Question: I have this form, the line comboBox is suposed to be regenerated when changing the range one.
This is done with a4j from richfaces.

It was working fine until I made it into a facelet component, here is my code :
Bean
'''
@Getter
@Setter
@ManagedBean(name = "creerProduit")
@SessionScoped
public class CreerProduitBean implements Serializable {
/** serial uid genere par eclipse */
private static final long serialVersionUID = 7901115336087748268L;
/** contenu des comboBox */
private List<Gamme> listeGammesAffichables;// ce que contient la combox
private List<Famille> listeFamillesAffichables;// ce que contient la combobox
private List<Fournisseur> listeFournisseurAffichables;// ce que contient la combobox
/** liste de toute les familles pour nos calculs */
private List<Famille> listeFamilles;// la liste de toutes les famille (pour calculs)
/** resultat du form*/
private String nomFournisseur;
private String nomFamille;
private String nomGamme;
private String designation;
private String txRecu;
private String txVerseCGP;
private String txVerseDR;
private String txIncompressible;
private String indications;
/**
* Constructeur
* Creates a new {@link CreerProduitBean} instance.
* @throws Exception
*/
public CreerProduitBean() throws Exception {
ProduitDelegateImpl d = new ProduitDelegateImpl();
// recuperation de toute les gamme et famille afin de
// populer les comboBox
listeGammesAffichables = d.readAll(Gamme.class);
listeFournisseurAffichables = d.readAll(Fournisseur.class);
listeFamilles = d.readAll(Famille.class);
//permet de faire sauter le validator JSF
// listeFamillesAffichables = d.readAll(Famille.class);
}
/**
* fabrique le produit a partir des donnee affiche puis le sauvgarde
* @return
* @throws Exception
*/
public String submit() throws Exception {
ProduitDelegateImpl d = new ProduitDelegateImpl();
Produit p = new Produit();
p.setDesignation(designation);
p.setRecu(Double.parseDouble(txRecu));
p.setIncompressible(Double.parseDouble(txIncompressible));
p.setVerseeAuCgp(Double.parseDouble(txVerseCGP));
p.setVerseeAuDr(Double.parseDouble(txVerseDR));
Famille f = new Famille();
Gamme g = new Gamme();
for (int i=0; i<listeGammesAffichables.size(); i++){
if (listeGammesAffichables.get(i).getLibelle().equals(nomGamme)){
g = listeGammesAffichables.get(i);
}
}
for (int i=0; i<listeFamillesAffichables.size(); i++){
if (listeFamillesAffichables.get(i).getLibelle().equals(nomFamille)){
f = listeFamillesAffichables.get(i);
}
}
f.setGamme(g);
p.setFamille(f);
d.create(p);
return "../vues/rechercherProduit.xhtml";
}
/**
* Retourne la liste des famille disponible dans la gamme selectionee
* @param event
*/
public void filterFamily(javax.faces.event.ValueChangeEvent event){
listeFamillesAffichables = new ArrayList<Famille>();
for (int i=0; i<listeFamilles.size(); i++){
if (listeFamilles.get(i).getGamme().getLibelle().equals((String)event.getNewValue())){
listeFamillesAffichables.add(listeFamilles.get(i));
}
}
}
}
'''
facelet component :
'''
<!DOCTYPE html PUBLIC "-//W3C//DTD XHTML 1.0 Transitional//EN"
"http://www.w3.org/TR/xhtml1/DTD/xhtml1-transitional.dtd">
<!--
prend en parametre :
nomGamme
listeGammesAffichables
nomFamille
listeFamillesAffichables
nomFournisseur
listeFournisseurAffichables
designation
txRecu
txVerseCGP
txVerseDR
txIncompressible
indications
>>>methode<<<<
filterFamily
-->
<ui:composition xmlns="http://www.w3.org/1999/xhtml"
xmlns:ui="http://java.sun.com/jsf/facelets"
xmlns:h="http://java.sun.com/jsf/html"
xmlns:f="http://java.sun.com/jsf/core"
xmlns:mytaglib="http://mytaglib.com/facelets"
xmlns:rich="http://richfaces.org/rich"
xmlns:a4j="http://richfaces.org/a4j">
<h:panelGrid columns="4" width="800">
<h:column>
<h:outputText value="#{msg['Gamme']}" />:
</h:column>
<h:column>
<h:selectOneMenu value="#{nomGamme}"
valueChangeListener="#{filterFamily}">
<f:selectItem itemLabel="-" itemValue="-" />
<f:selectItems value="#{listeGammesAffichables}" var="g"
itemValue="#{g.libelle}" itemLabel="#{g.libelle}" />
<a4j:ajax event="valueChange" render="second" execute="@this" />
</h:selectOneMenu>
</h:column>
<h:column>
<h:outputText value="#{msg['Famille']}" />:
</h:column>
<h:column>
<a4j:outputPanel id="second">
<h:selectOneMenu value="#{nomFamille}">
<f:selectItem itemLabel="-" itemValue="-" />
<f:selectItems value="#{listeFamillesAffichables}" var="f"
itemValue="#{f.libelle}" itemLabel="#{f.libelle}" />
</h:selectOneMenu>
</a4j:outputPanel>
</h:column>
<h:column>
<h:outputText value="#{msg['Fournisseur']}" />: *
</h:column>
<h:column>
<h:selectOneMenu value="#{nomFournisseur}">
<f:selectItem itemLabel="-" itemValue="-" />
<f:selectItems value="#{listeFournisseurAffichables}" var="g"
itemValue="#{g.libelle}" itemLabel="#{g.libelle}" />
</h:selectOneMenu>
</h:column>
<h:column>
</h:column>
</h:panelGrid>
<br />
<br />
<h:outputText value="#{msg['DesignationProduit']}" />
: *
<br />
<br />
<h:inputText value="#{designation}" id="designation"
style="#{component.valid ? '' : 'border-color:red;border-width:2px'}">
<f:validateRegex pattern="^([a-zA-Z'aaeeeouucAAEEOUUC0-9\s-]{1,30})$"></f:validateRegex>
<rich:validator />
</h:inputText>
<h:message for="designation" />
<br />
<br />
<h:outputText value="#{msg['TauxDeComission']}" />
: *
<br />
<br />
<h:panelGrid columns="4" headerClass="heading"
rowClasses="row1,row2">
<h:column>
<h:outputText value="#{msg['TxRecu']}" />
</h:column>
<h:column>
<h:inputText value="#{txRecu}"
style="#{component.valid ? '' : 'border-color:red;border-width:2px'}"
id="TxRecu">
<f:validateRegex pattern="^[0-9]*.?[0-9]+$"></f:validateRegex>
<rich:validator />
</h:inputText>
</h:column>
<h:column>
<h:outputText value="#{msg['TxVerseCGP']}" />
</h:column>
<h:column>
<h:inputText value="#{txVerseCGP}"
style="#{component.valid ? '' : 'border-color:red;border-width:2px'}"
id="TxVerseCGP">
<f:validateRegex pattern="^[0-9]*.?[0-9]+$"></f:validateRegex>
<rich:validator />
</h:inputText>
</h:column>
<h:column>
<h:outputText value="#{msg['TxVerseDR']}" />
</h:column>
<h:column>
<h:inputText value="#{txVerseDR}"
style="#{component.valid ? '' : 'border-color:red;border-width:2px'}"
id="TxVerseDR">
<f:validateRegex pattern="^[0-9]*.?[0-9]+$"></f:validateRegex>
<rich:validator />
</h:inputText>
</h:column>
<h:column>
<h:outputText value="#{msg['TxIncompressible']}" />
</h:column>
<h:column>
<h:inputText value="#{txIncompressible}"
style="#{component.valid ? '' : 'border-color:red;border-width:2px'}"
id="TxIncompressible">
<f:validateRegex pattern="^[0-9]*.?[0-9]+$"></f:validateRegex>
<rich:validator />
</h:inputText>
</h:column>
</h:panelGrid>
<br />
<br />
<h:outputText value="#{msg['Indications']}" />
: *
<br />
<br />
<h:inputTextarea value="#{indications}" cols="113"
rows="10"
style="#{component.valid ? '' : 'border-color:red;border-width:2px'}"
id="indications">
<f:validateRegex pattern="^([a-zA-Z'aaeeeouucAAEEOUUC0-9\s-]{1,1000})$"></f:validateRegex>
<rich:validator />
</h:inputTextarea>
<br />
<br />
<div class="boutons">
<span><h:commandButton type="submit"
value="#{msg['Enregistrer']}" action="#{creerProduit.submit}" /></span> <span><h:commandButton
value="#{msg['Reinitialiser']}" type="reset" /></span> <span><h:commandButton
value="#{msg['Annuler']}" action="rechercherProduit.xhtml"
onclick="return confirm('#{msg['ConfirmerAnnulation']}');"
immediate="true" /></span>
</div>
</ui:composition>
'''
And here is how I call it in the jsf page :
'''
<mytaglib:cmProduit
nomGamme="#{creerProduit.nomGamme}"
listeGammesAffichables="#{creerProduit.listeGammesAffichables}"
nomFamille="#{creerProduit.nomFamille}"
listeFamillesAffichables="#{creerProduit.listeFamillesAffichables}"
nomFournisseur="#{creerProduit.nomFournisseur}"
listeFournisseurAffichables="#{creerProduit.listeFournisseurAffichables}"
designation="#{creerProduit.designation}"
txRecu="#{creerProduit.txRecu}"
txVerseCGP="#{creerProduit.txVerseCGP}"
txVerseDR="#{creerProduit.txVerseDR}"
txIncompressible="#{creerProduit.txIncompressible}"
indications="#{creerProduit.indications}"
filterFamily="#{creerProduit.filterFamily}"
/>
'''
And when I redefine range, my tomcat is saying this :
GRAVE: /WEB-INF/forms/formProduit.xhtml @34,43 valueChangeListener="#{filterFamily}": /vues/creerProduit.xhtml @56,8 filterFamily="#{creerProduit.filterFamily}": Property 'filterFamily' not found on type com.me.web.beans.produit.CreerProduitBean
javax.faces.event.AbortProcessingException: /WEB-INF/forms/formProduit.xhtml @34,43 valueChangeListener="#{filterFamily}": /vues/creerProduit.xhtml @56,8 filterFamily="#{creerProduit.filterFamily}": Property 'filterFamily' not found on type com.me.web.beans.produit.CreerProduitBean
any idea why I can't call this method?
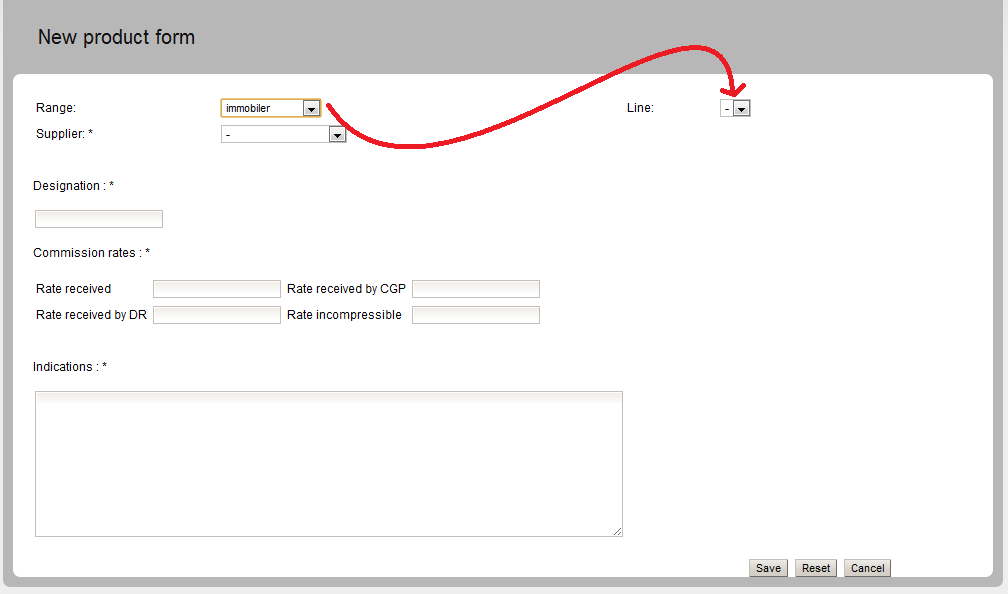
Answer: That's not a composite component. That's also not a custom component. That's a tag file. You need to declare the attribute as a method expression using '<method-signature>' in the '.taglib.xml' file. Otherwise it will default to a value expression which expects a property with a getter/setter.
'''
<attribute>
<name>filterFamily</name>
<method-signature>void method(javax.faces.event.ValueChangeEvent)</method-signature>
</attribute>
'''
In a composite component, you can declare it as '<cc:attribute method-signature>' instead.
'''
<cc:attribute name="filterFamily" method-signature="void method(javax.faces.event.ValueChangeEvent)" />
'''
### See also:
- <URL>